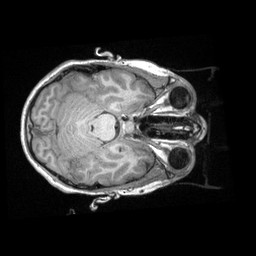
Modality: T1w
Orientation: axial
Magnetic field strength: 3 T